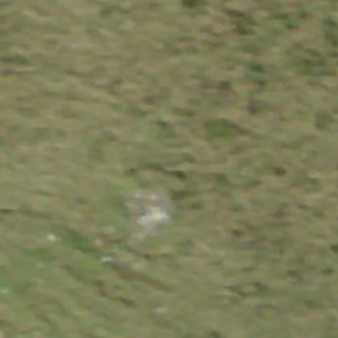
Label: other